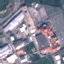
Label: Industrial